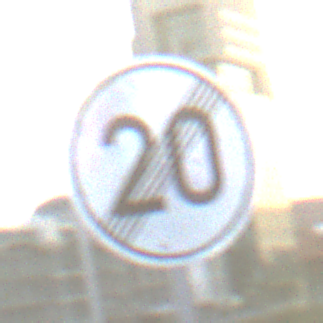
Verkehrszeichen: EndeGeschwindigkeit20
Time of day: SunriseSunset
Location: Outdoor (Urban)
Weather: PartlyCloudy
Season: NotSpecified
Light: Natural